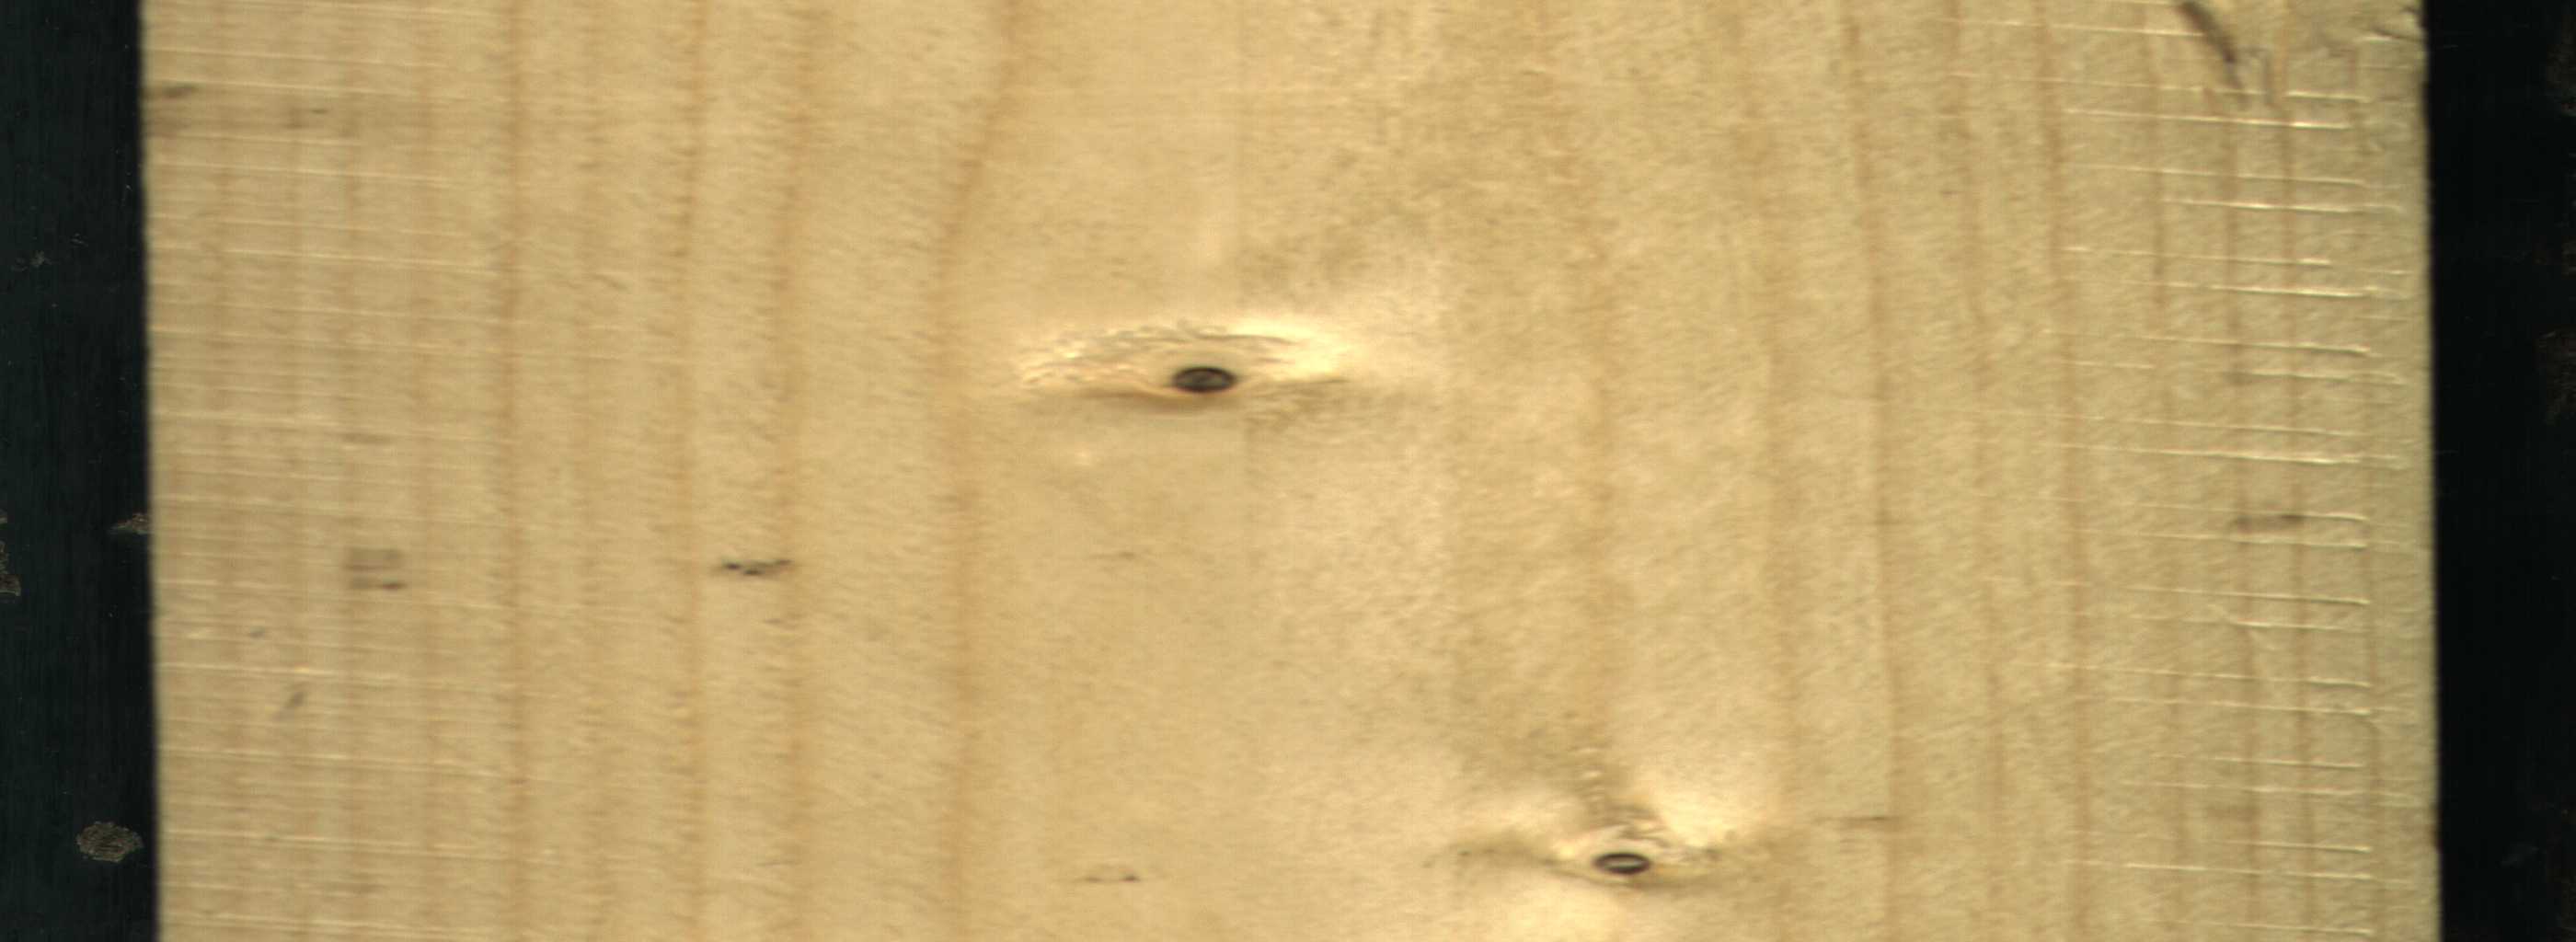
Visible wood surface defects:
Dead_Knot
Live_Knot
Live_Knot
Live_Knot
Live_Knot